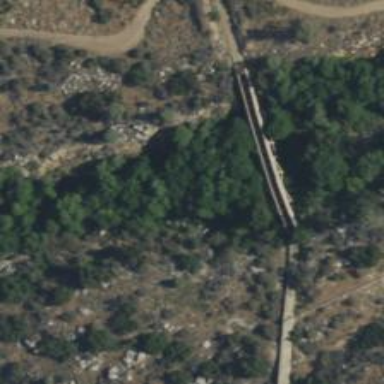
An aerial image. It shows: Aqueduct bridge over canal.